Question: I have a main "final table" being updated through VBA based on many inputs of a Form and other tables data. I am trying to callout a TextBox object value that exists in a form to the VBA code so user can add a comment to all the data being inserted into the final table.
'''
Dim strComment As String
strComment = TextBox_Comment.Value
strSQL = "INSERT INTO Main_Table (Period, Monthp, Order, Comment)"
strSQL = strSQL & "SELECT ""Weekly"" AS Period, [001_SelectedMonth].Monthp, [001_OrderTable].Order, strComment AS Comment FROM 001_SelectedMonth, 001_OrderTable;"
CurrentDb.Execute strSQL, dbFailOnError
'''
The code works fine when I remove both the "Comment" from the Main Table insertion points and the "strComment AS Comment" part of the code. Otherwise I get the Run-Time Error '3061', Too few parameters. Expected 1.
: is there a way for me to callout the text box value to be inserted in the database as a field data for all the data being added or should I use another method to do this?
Example of the final table:

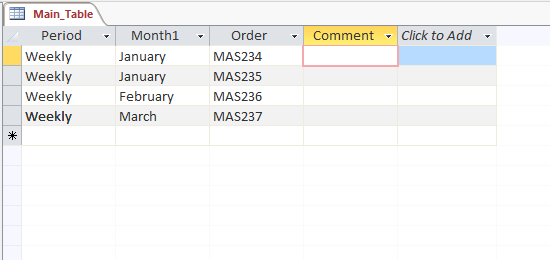
Answer: You need a space and proper concatenation:
'''
strSQL = "INSERT INTO Main_Table ([Period], Monthp, [Order], [Comment]) "
strSQL = strSQL & "SELECT 'Weekly' AS [Period], [001_SelectedMonth].Monthp, [001_OrderTable].Order, '" & strComment & "' AS [Comment] FROM 001_SelectedMonth, 001_OrderTable;"
'''
That said, use parameters to avoid the concatenation.